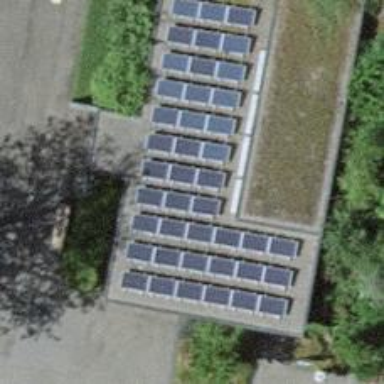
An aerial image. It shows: Solar photovoltaic panel generator.